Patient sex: M
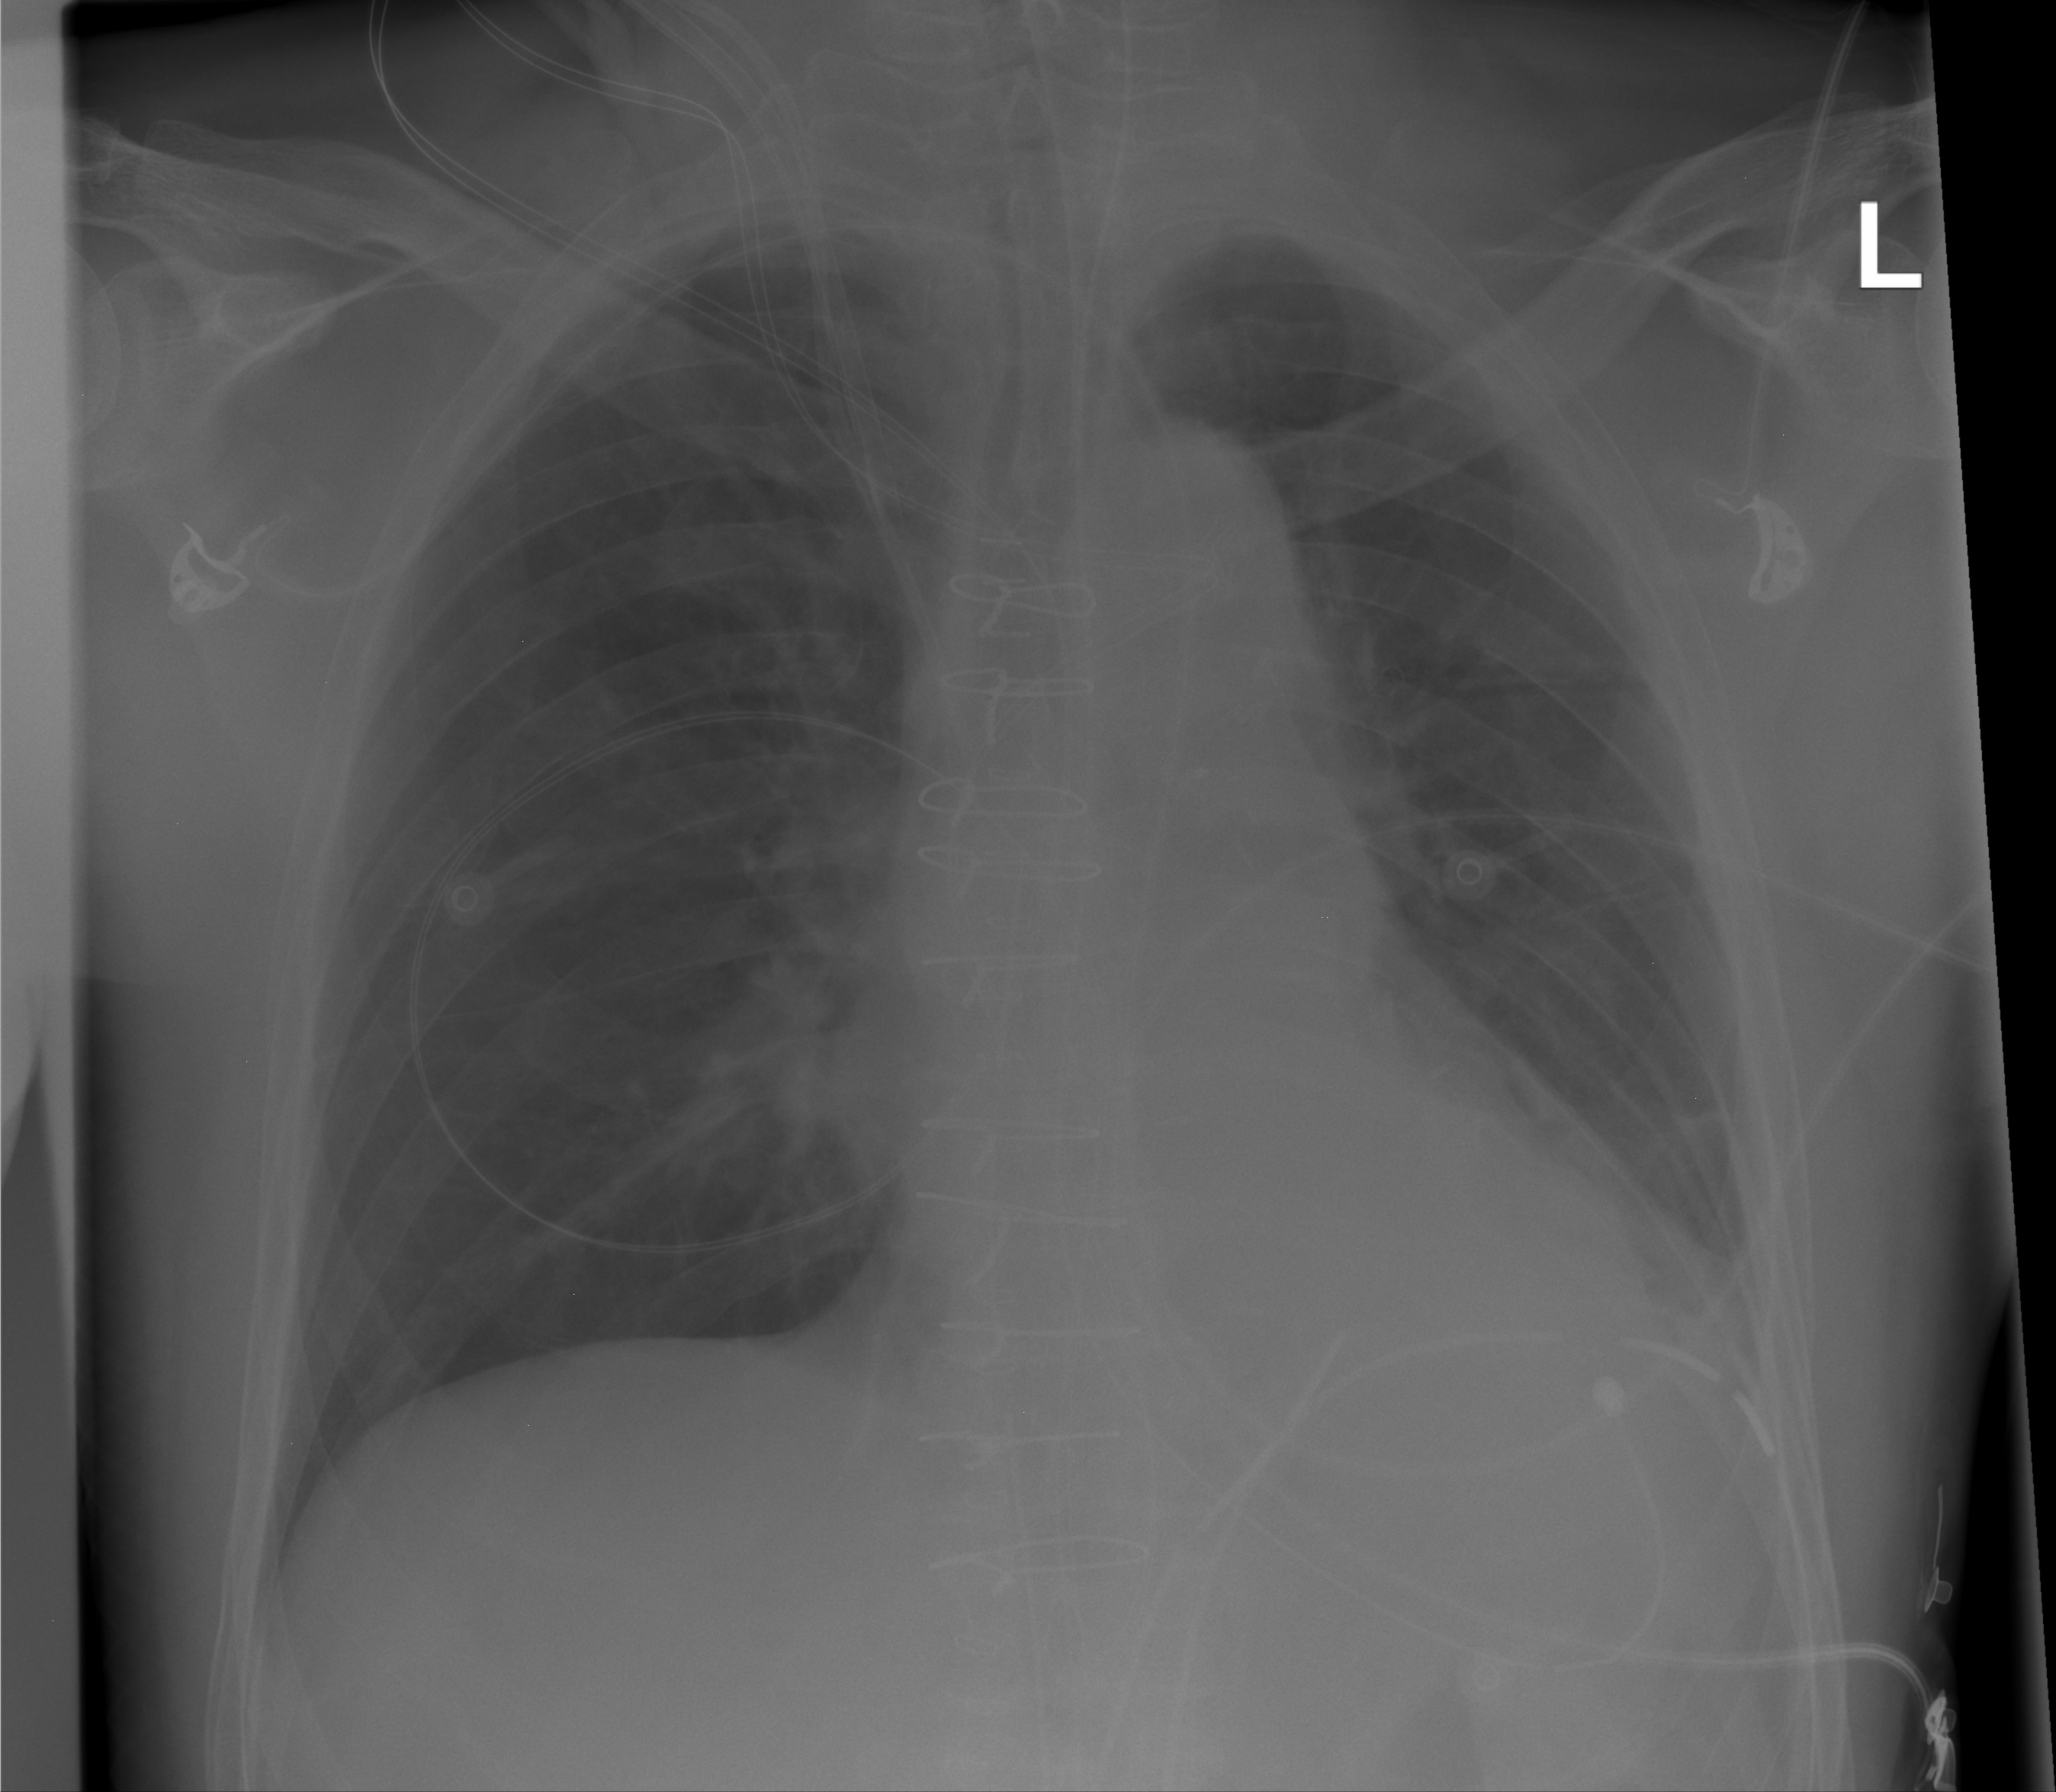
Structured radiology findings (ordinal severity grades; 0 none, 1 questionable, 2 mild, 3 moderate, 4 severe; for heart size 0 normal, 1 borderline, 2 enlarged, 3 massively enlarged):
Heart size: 1
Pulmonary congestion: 0
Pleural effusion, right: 0
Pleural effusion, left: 2
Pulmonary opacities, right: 0
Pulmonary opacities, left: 0
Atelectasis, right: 0
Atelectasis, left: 2